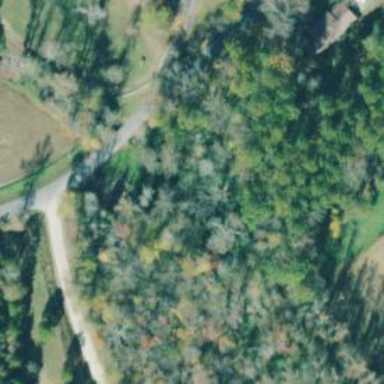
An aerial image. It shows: Culvert tunnel.